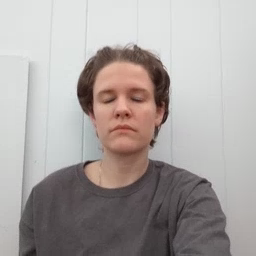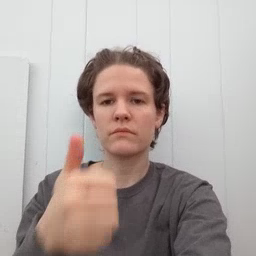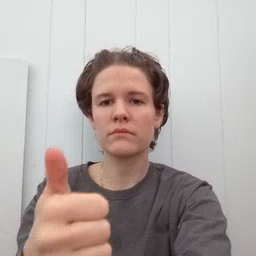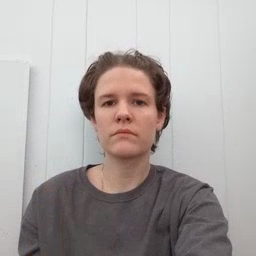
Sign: yourself